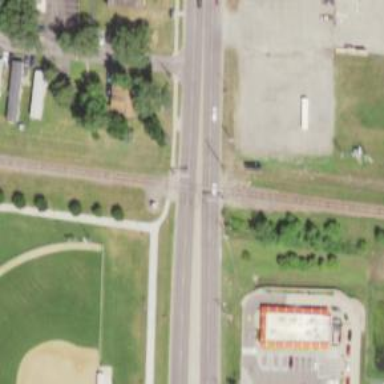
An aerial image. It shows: Railway crossing.